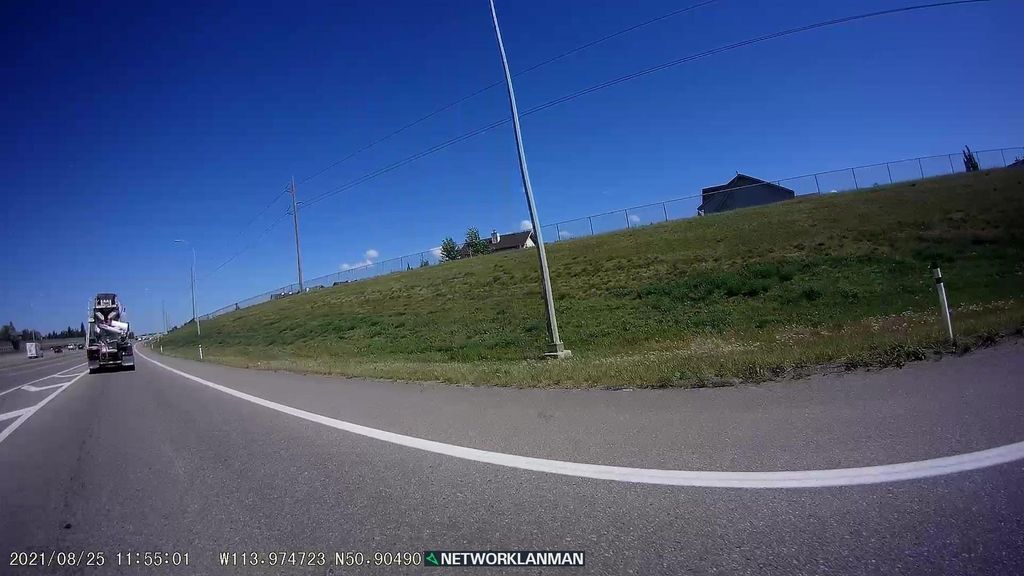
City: calgary